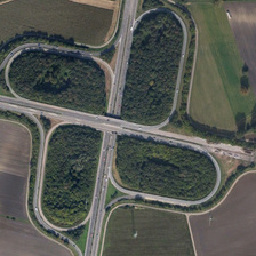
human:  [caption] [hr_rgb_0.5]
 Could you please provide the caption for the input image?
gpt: Many green trees surround the ruins of four almost circular overpasses, surrounded by farmland.

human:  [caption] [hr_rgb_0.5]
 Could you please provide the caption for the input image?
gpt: Many green trees are surrounded by four almost circular viaducts surrounded by farmland.

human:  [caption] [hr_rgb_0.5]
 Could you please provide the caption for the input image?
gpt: Many green trees surround the four almost circular points of a viaduct, surrounded by farmland.

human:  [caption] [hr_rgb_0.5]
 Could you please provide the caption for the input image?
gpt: A large number of green trees surround the place. Nearly four circles of the bridge are surrounded by farmland.

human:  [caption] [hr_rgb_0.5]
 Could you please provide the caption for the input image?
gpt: Many green trees are surrounded by four almost circular viaducts, surrounded by farmland.